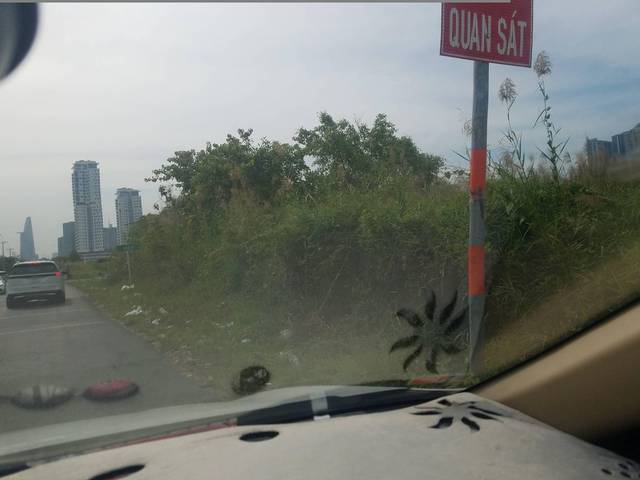
Region: Vietnam
Coordinates: 10.783, 106.726